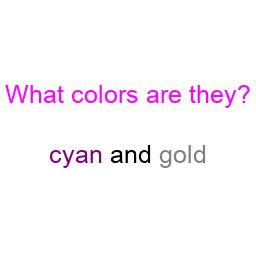
Color: purple, gray
Color name shown: cyan, gold
Background color: white
Question text color: magenta